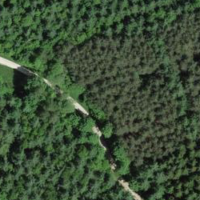
EUNIS habitat code: 45
Species observed at this site:
Valerianella locusta